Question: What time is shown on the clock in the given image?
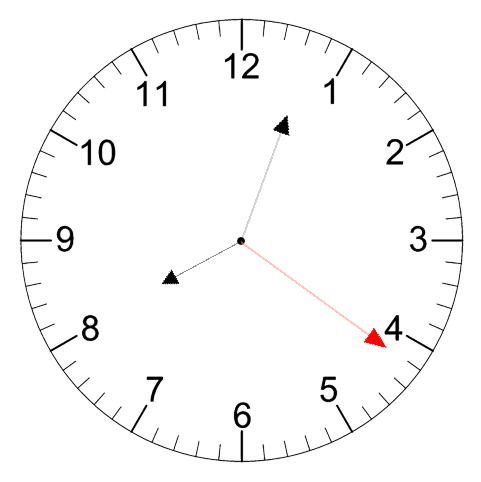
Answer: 08:03:21